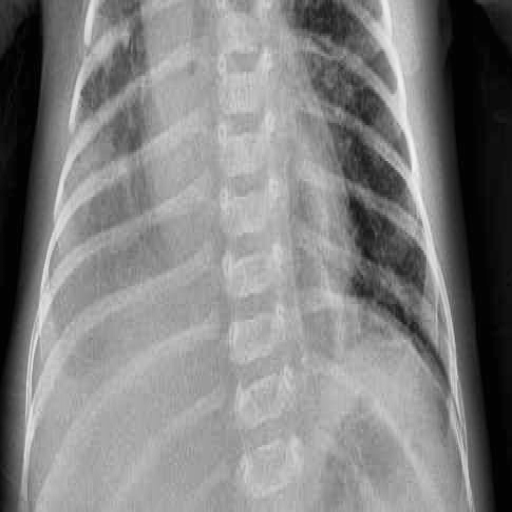
Finding: PNEUMONIA